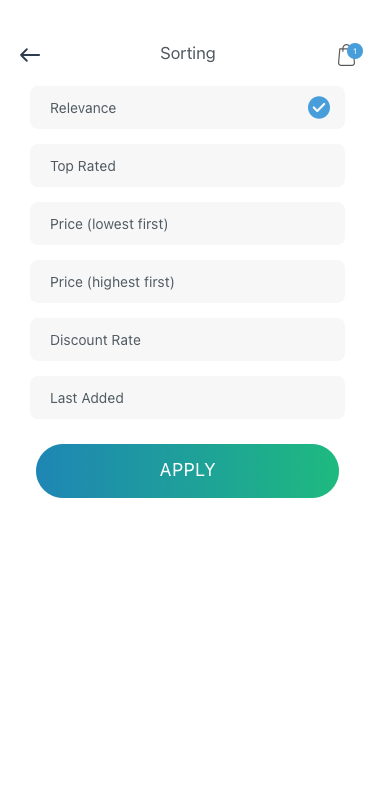
Text in this UI design:
APPLY
Last Added
Discount Rate
Price (highest first)
Price (lowest first)
Top Rated
Relevance
1
Sorting